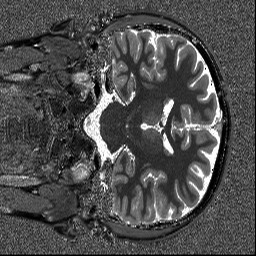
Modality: T1map
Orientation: coronal
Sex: male